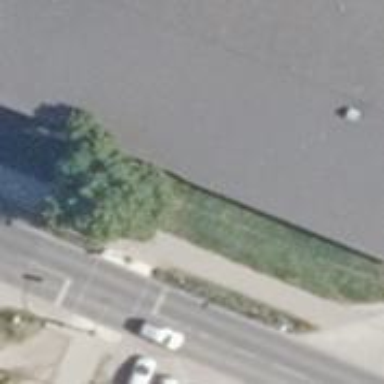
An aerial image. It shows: Footway along the road.